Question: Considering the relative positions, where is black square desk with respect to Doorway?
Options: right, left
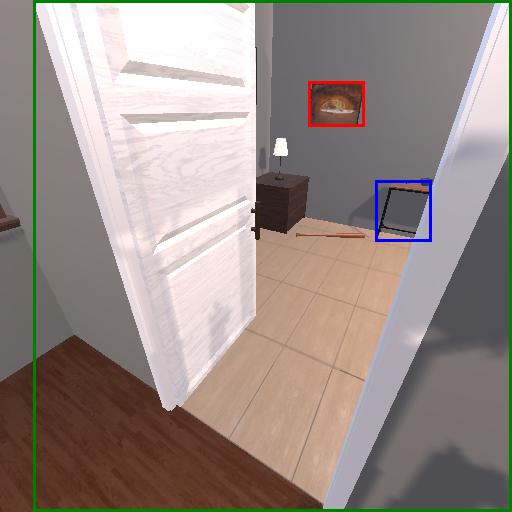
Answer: right